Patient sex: M
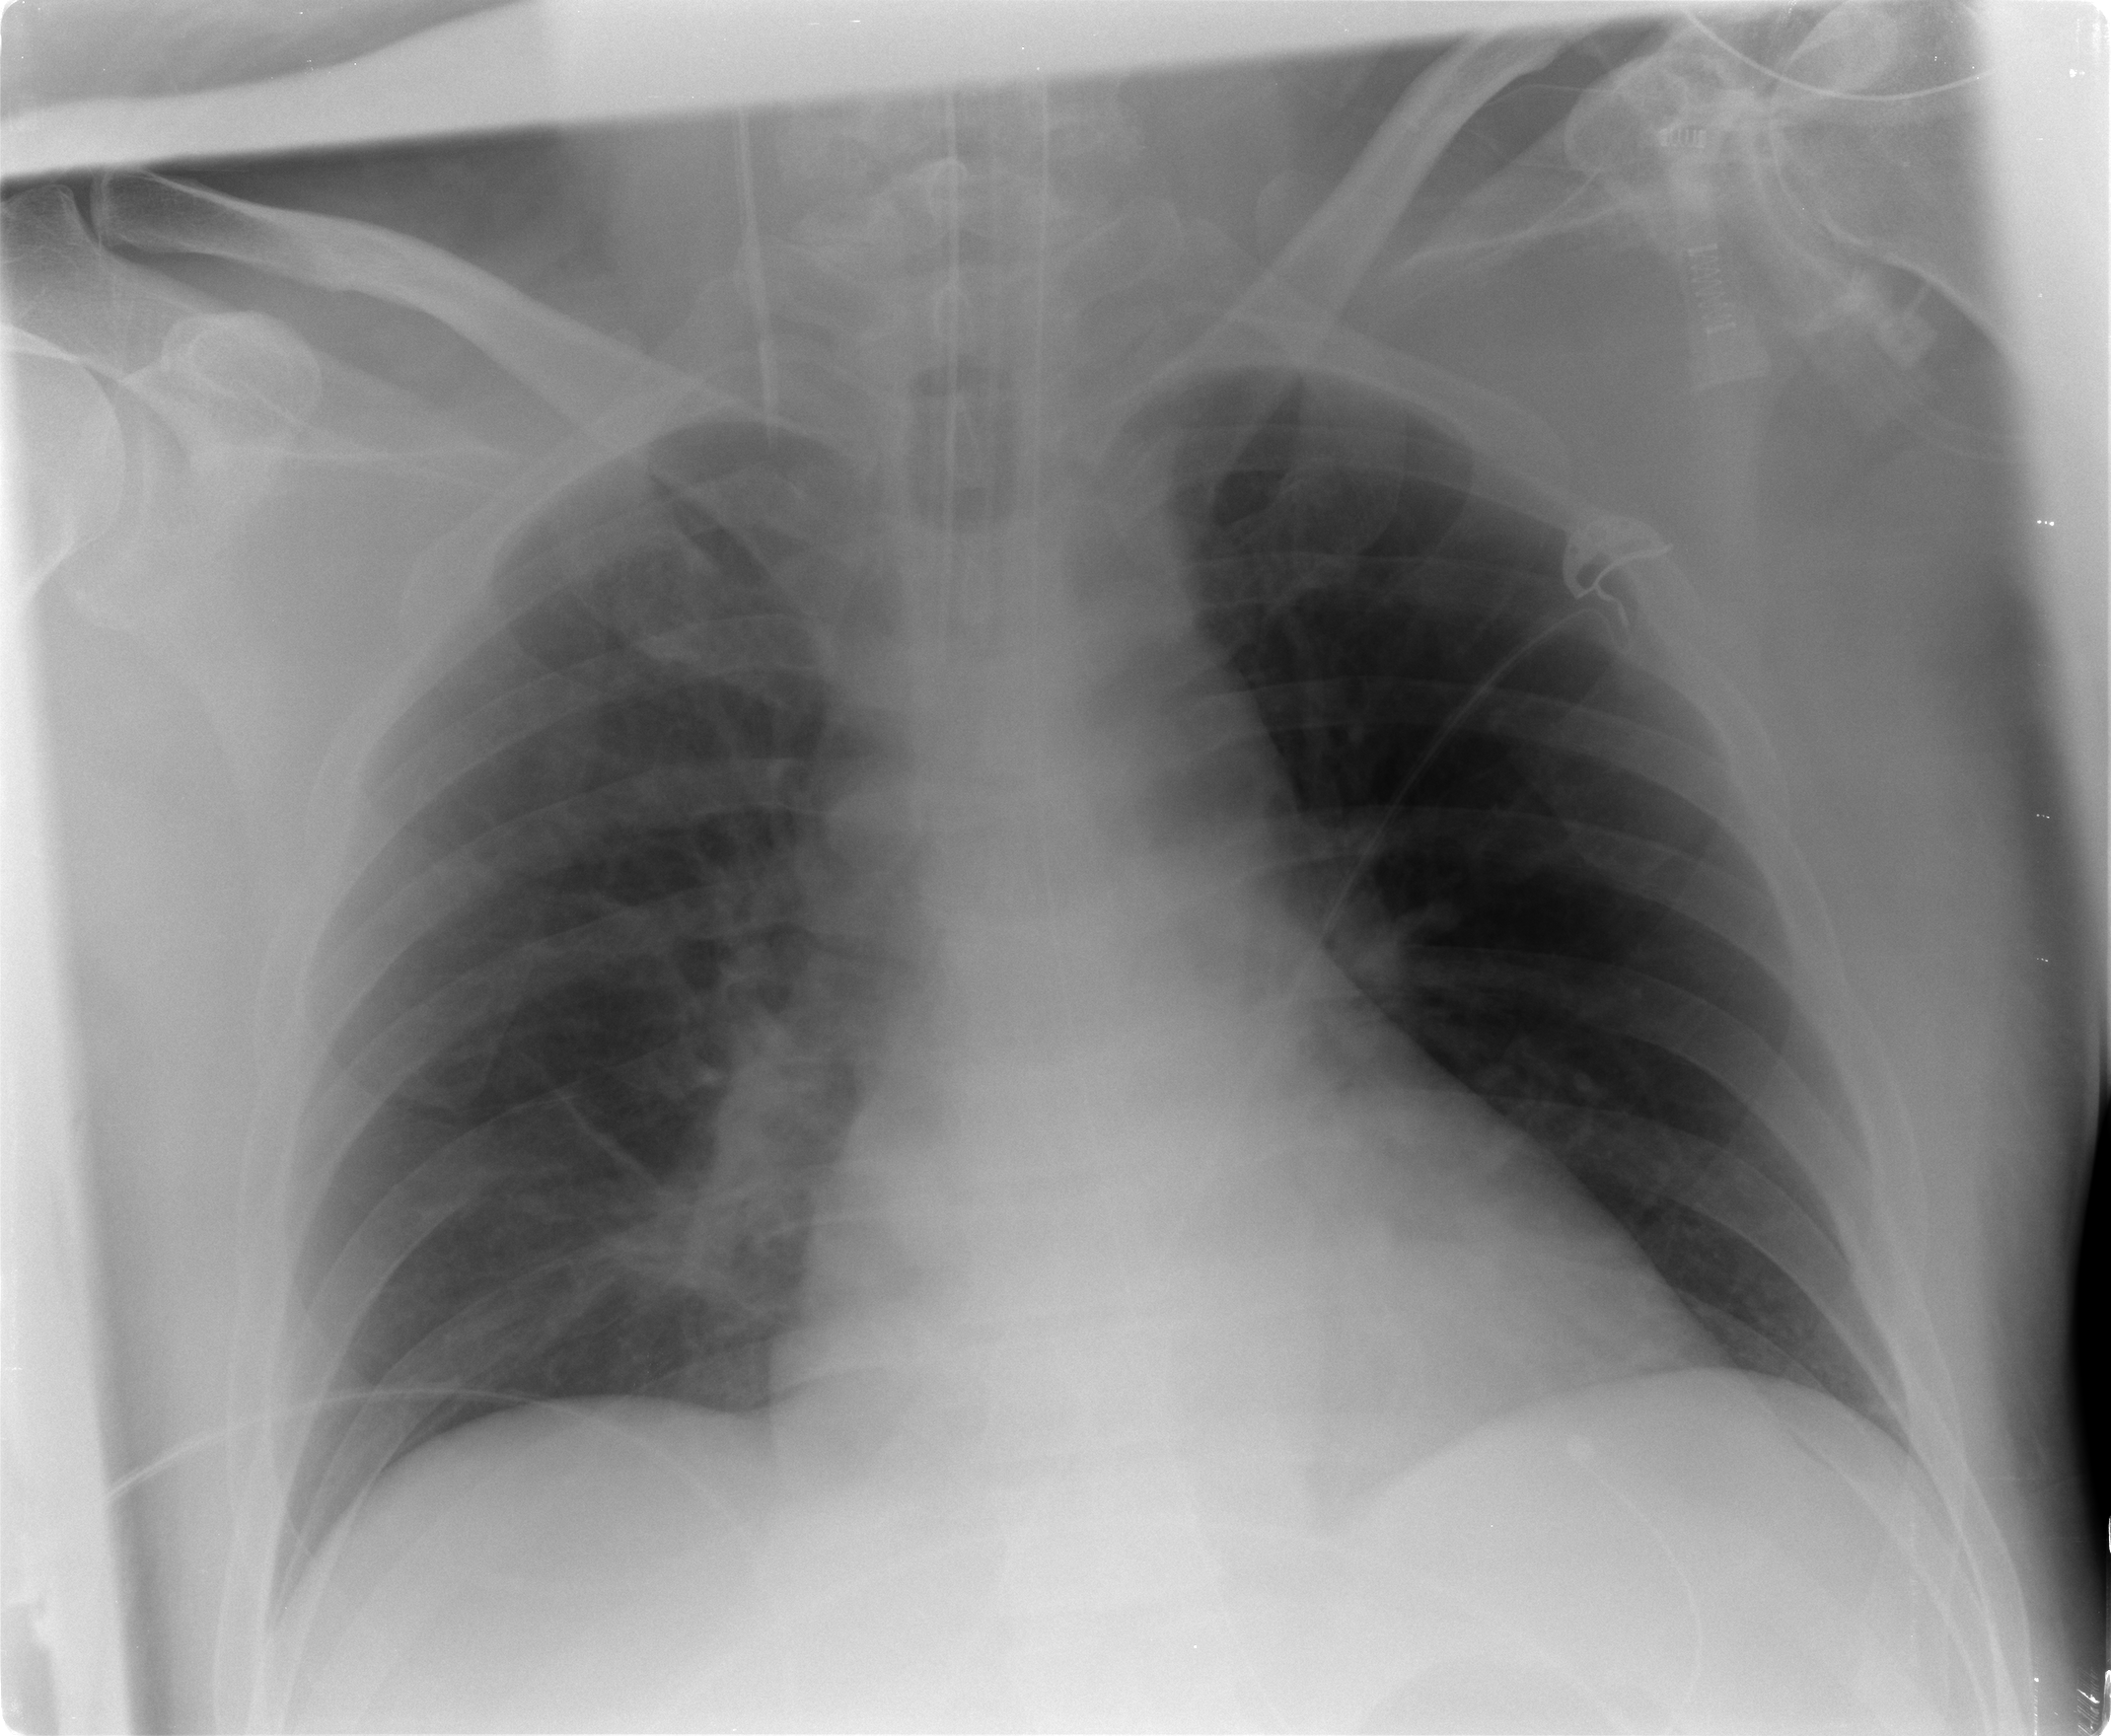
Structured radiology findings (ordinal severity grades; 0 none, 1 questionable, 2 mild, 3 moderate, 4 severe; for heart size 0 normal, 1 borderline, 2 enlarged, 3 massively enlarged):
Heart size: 0
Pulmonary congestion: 0
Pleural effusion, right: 0
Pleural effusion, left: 1
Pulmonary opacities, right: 0
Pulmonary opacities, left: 0
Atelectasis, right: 0
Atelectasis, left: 0